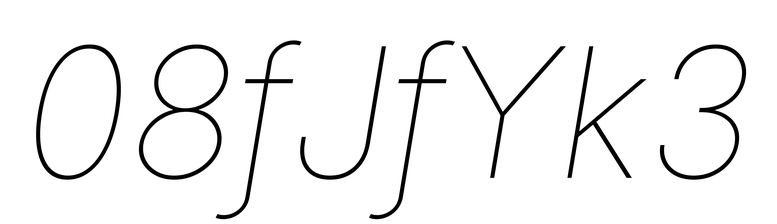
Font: Inter-Italic_Thin_Italic